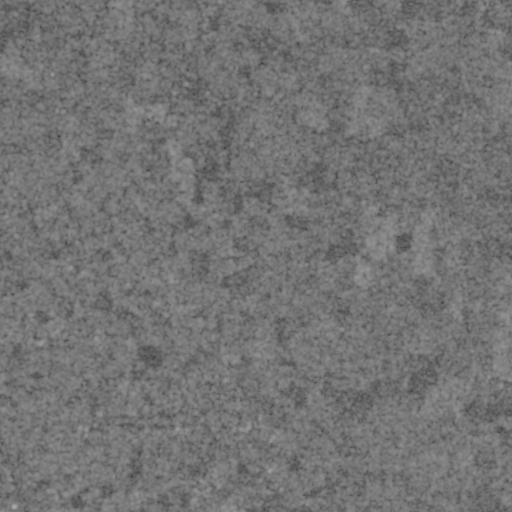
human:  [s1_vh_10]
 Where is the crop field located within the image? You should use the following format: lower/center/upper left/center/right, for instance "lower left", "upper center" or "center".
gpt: The crop field is located in the upper left of the image.
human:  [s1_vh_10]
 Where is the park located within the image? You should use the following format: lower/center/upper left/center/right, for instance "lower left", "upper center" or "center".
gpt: The park is located in the lower center of the image.
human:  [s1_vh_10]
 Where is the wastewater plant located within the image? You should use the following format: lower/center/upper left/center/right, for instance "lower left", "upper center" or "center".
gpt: The wastewater plant is located in the upper left of the image.
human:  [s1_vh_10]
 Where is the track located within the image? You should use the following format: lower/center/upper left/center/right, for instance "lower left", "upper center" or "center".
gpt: There is no track in the image.

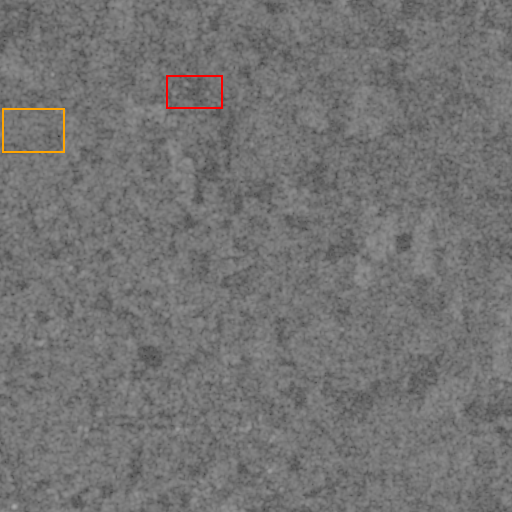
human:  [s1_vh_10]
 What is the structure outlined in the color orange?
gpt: The structure outlined in orange is a crop field.
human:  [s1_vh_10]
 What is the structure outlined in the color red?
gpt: The structure outlined in red is a wastewater plant.
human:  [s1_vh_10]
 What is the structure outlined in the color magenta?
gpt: There is no magenta outline.